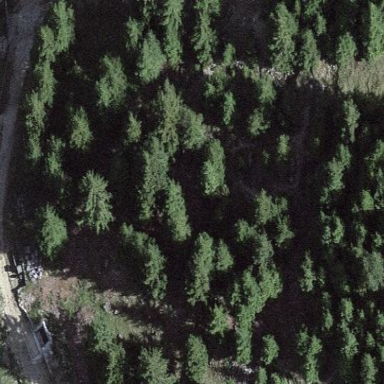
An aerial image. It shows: Forest area.